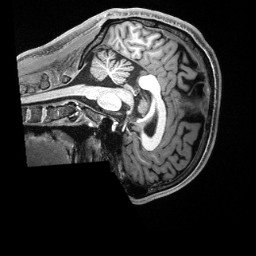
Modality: T1w
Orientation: sagittal
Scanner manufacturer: siemens
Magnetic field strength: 3 T
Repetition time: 2.5 s
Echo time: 0.00231 s